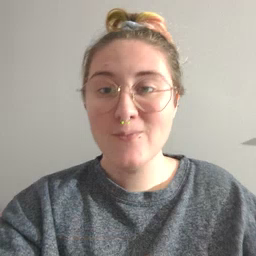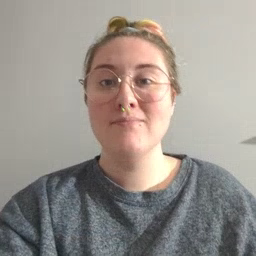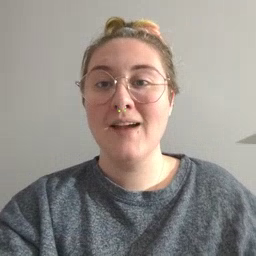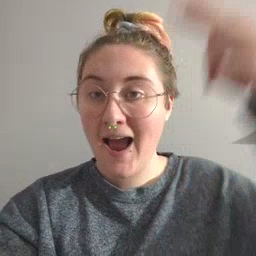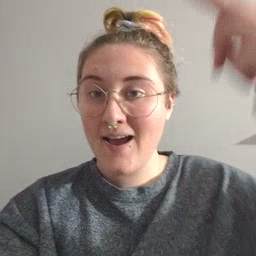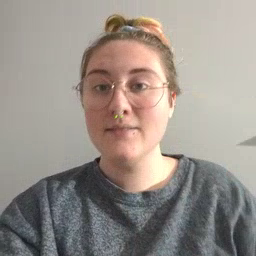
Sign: high